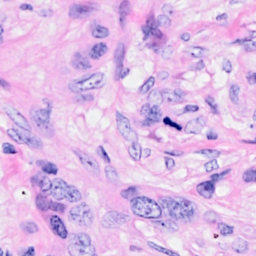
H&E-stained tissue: Breast